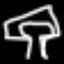
Label: mushroom